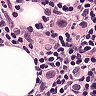
Metastatic tissue present: yes